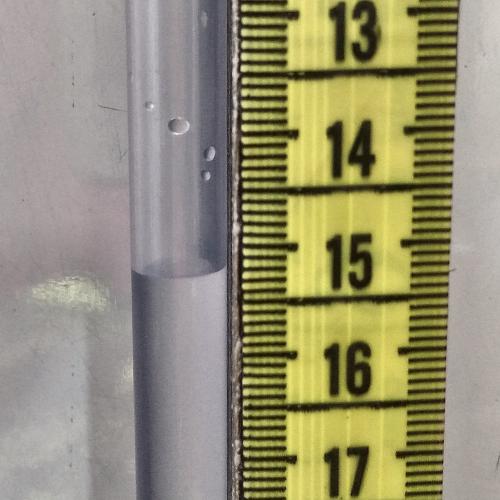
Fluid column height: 15.2 cm